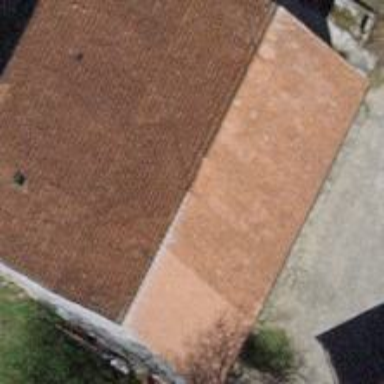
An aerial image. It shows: Farm auxiliary building with gabled roof.